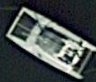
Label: Civil_yacht